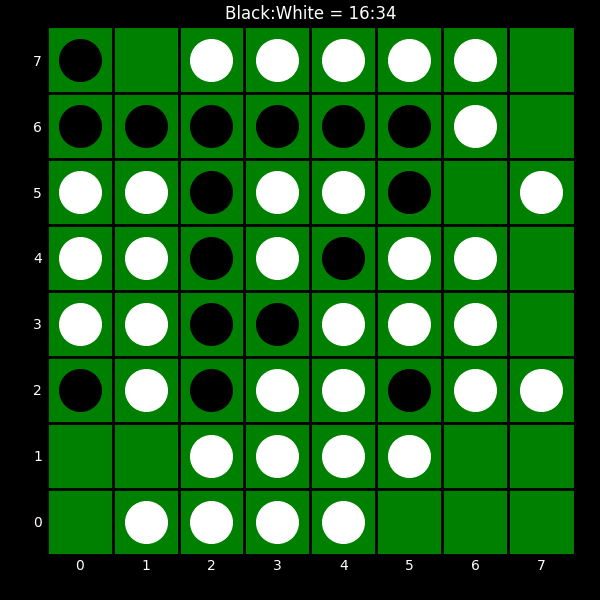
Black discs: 16
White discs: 34